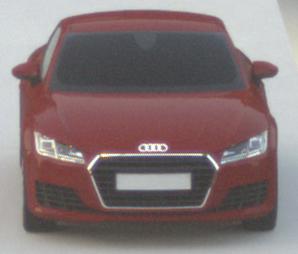
Make: Audi
Model: TT Coupé 1.8 TFSI
Detailed model: TT (8S) Coupé
Model produced from: 2015/08
Model produced until: 2018/06
Doors: 3
Color: red
Road condition: dry road
Daytime: sunrise or sunset
Contrast: low contrast